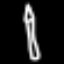
Label: pencil